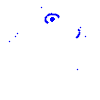
Particle: pion